Interaction volume radius: 5 \u00c5
Interaction volume height: 10 \u00c5
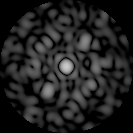
Disorder parameter: 0.6288